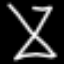
Label: hourglass